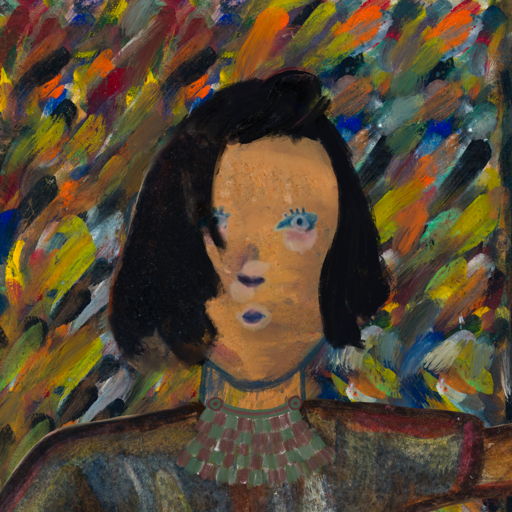
Background: An_Impression, Head And Neck Front: In_The_Sun, Face Front: Hill_Girl, Bust: Mosgoul, Hair Front: Mosgoul, Head Accessory: Blank, Second Necklace: After_Raid, Necklace: Blank, Baby: Blank